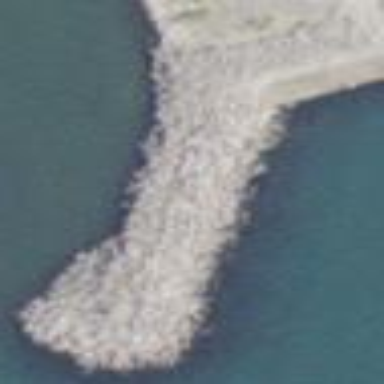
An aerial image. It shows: Breakwater structure.